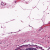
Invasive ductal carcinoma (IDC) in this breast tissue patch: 0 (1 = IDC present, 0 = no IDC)